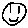
Label: smiley face